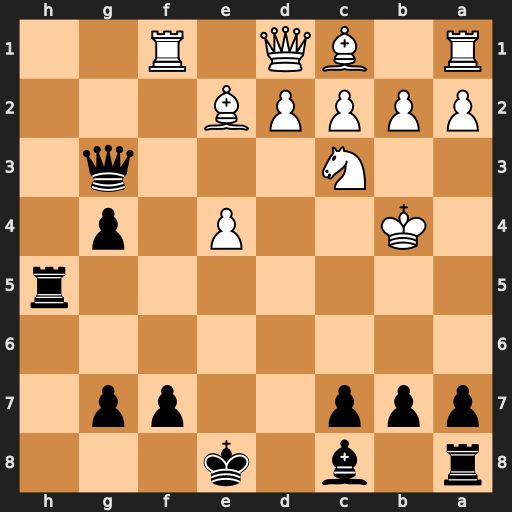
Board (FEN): r1b1k3/ppp2pp1/8/7r/1K2P1p1/2N3q1/PPPPB3/R1BQ1R2
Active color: b
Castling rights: q
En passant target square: -
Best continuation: a5+ Ka4 Bd7+